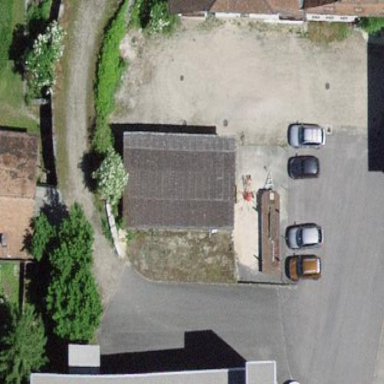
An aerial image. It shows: Group of garages.